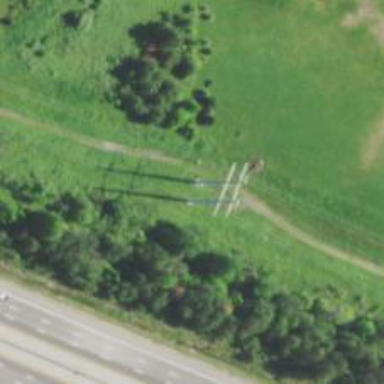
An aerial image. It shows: Power tower.